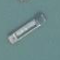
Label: civil